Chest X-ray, AP view. Patient: 16 years old, sex M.
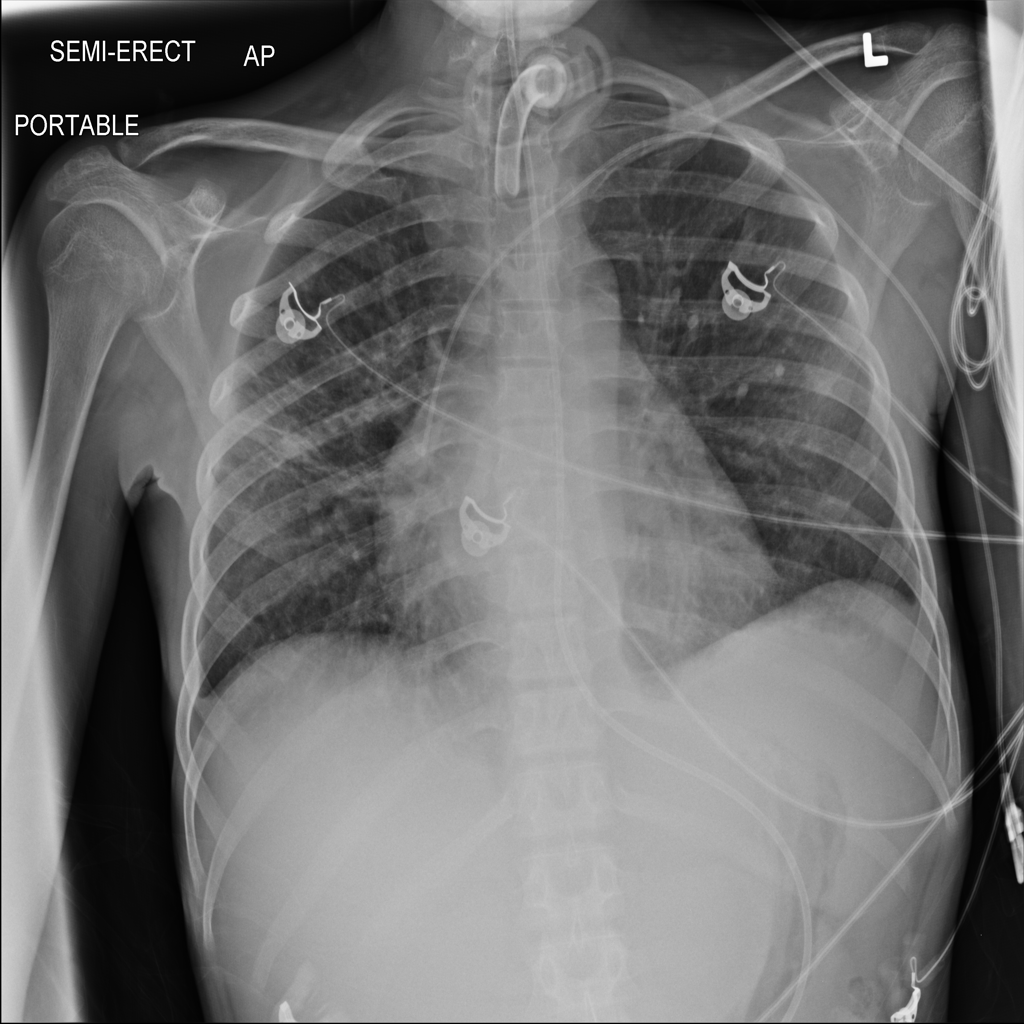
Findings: No Finding